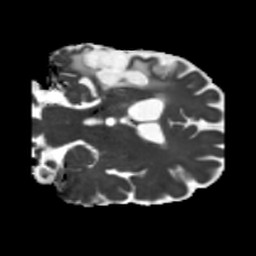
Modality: MD
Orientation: coronal
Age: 47
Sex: male
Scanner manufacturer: siemens
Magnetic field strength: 3 T
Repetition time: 5.25 s
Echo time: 0.08 s